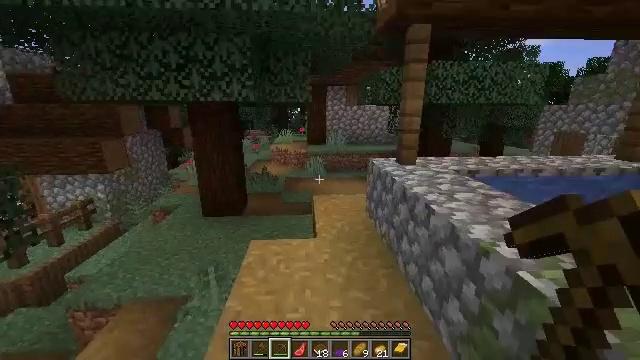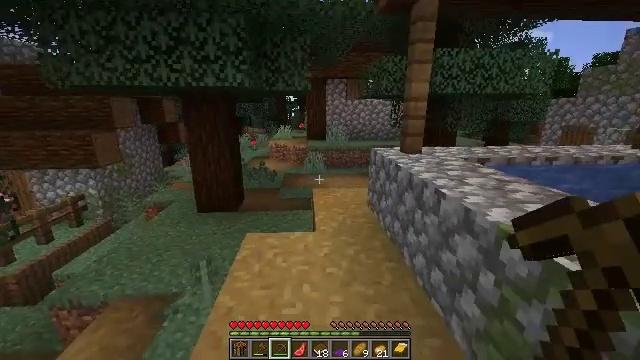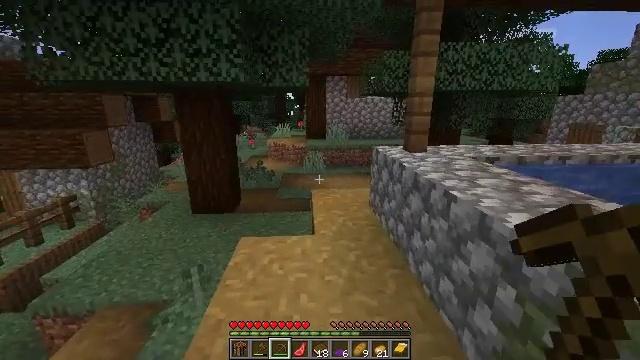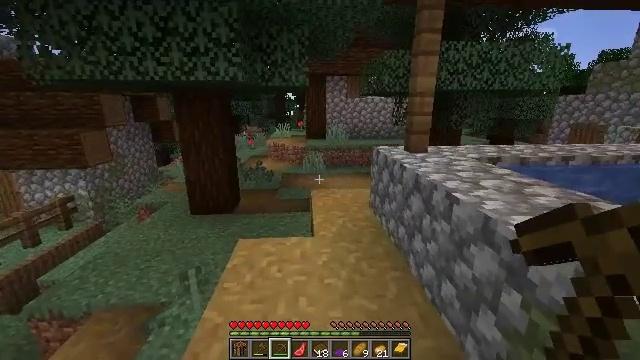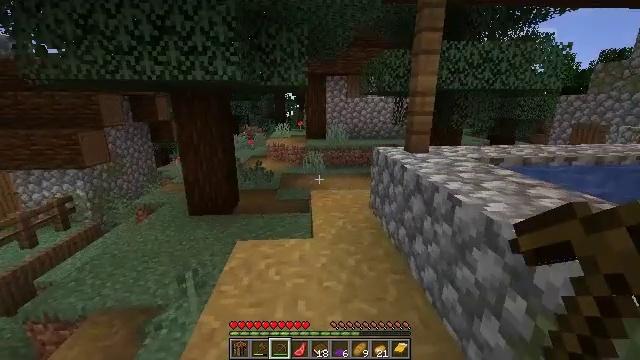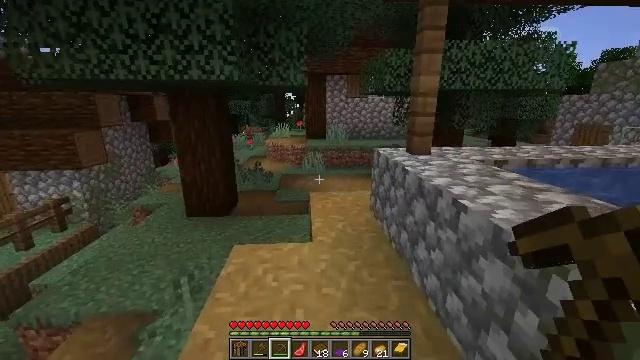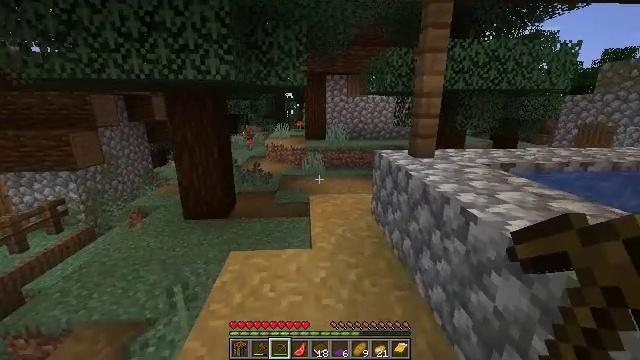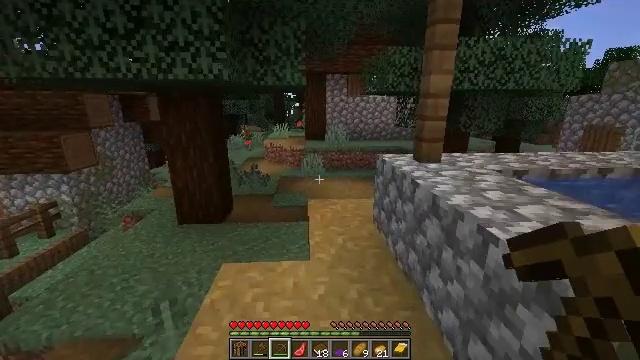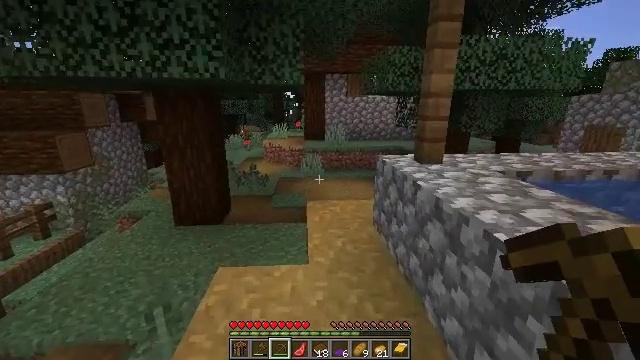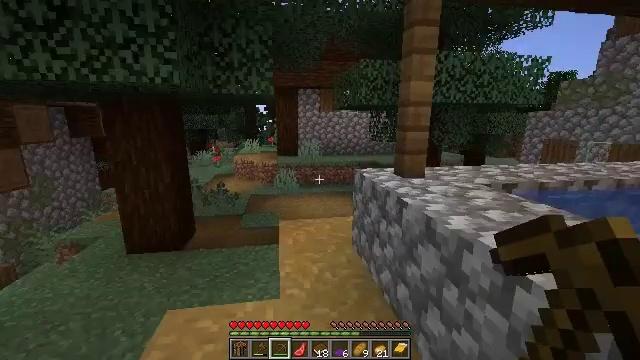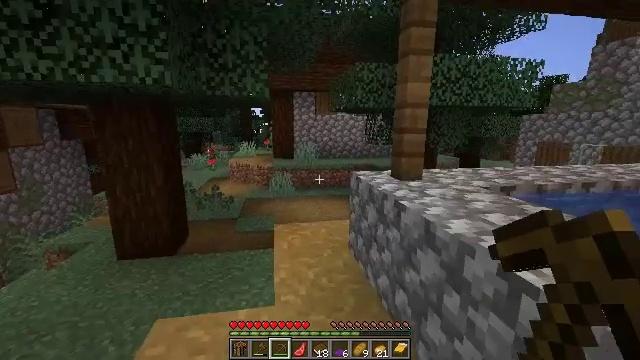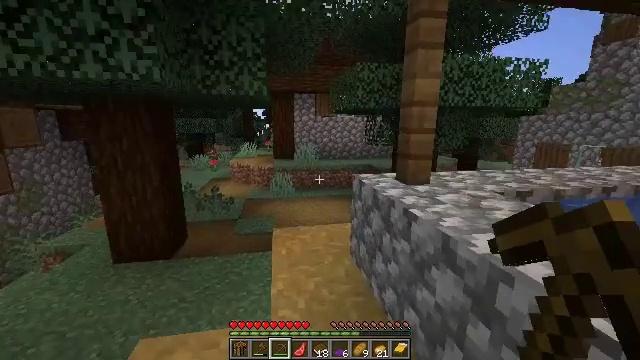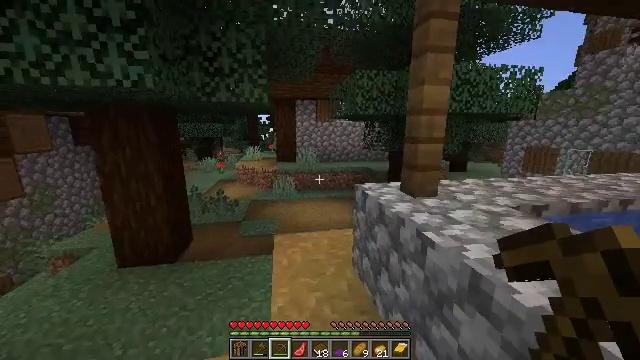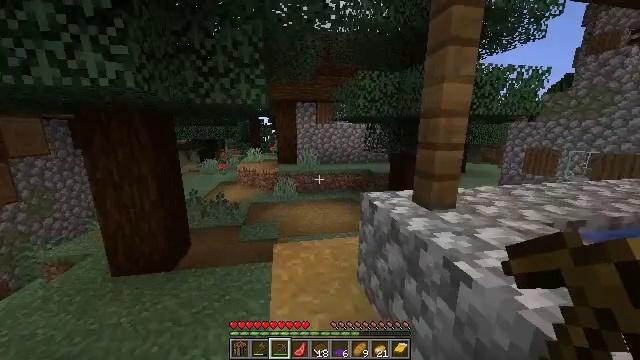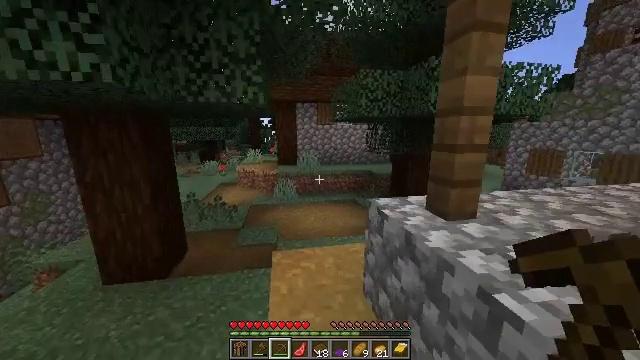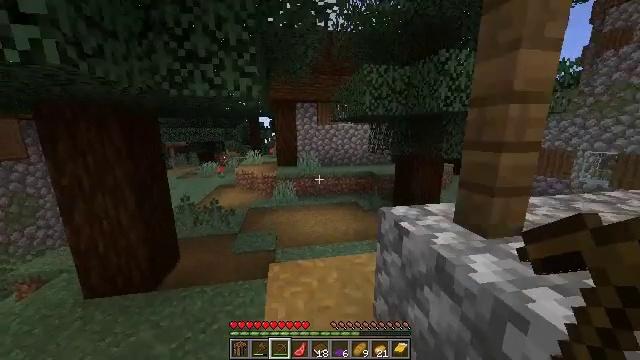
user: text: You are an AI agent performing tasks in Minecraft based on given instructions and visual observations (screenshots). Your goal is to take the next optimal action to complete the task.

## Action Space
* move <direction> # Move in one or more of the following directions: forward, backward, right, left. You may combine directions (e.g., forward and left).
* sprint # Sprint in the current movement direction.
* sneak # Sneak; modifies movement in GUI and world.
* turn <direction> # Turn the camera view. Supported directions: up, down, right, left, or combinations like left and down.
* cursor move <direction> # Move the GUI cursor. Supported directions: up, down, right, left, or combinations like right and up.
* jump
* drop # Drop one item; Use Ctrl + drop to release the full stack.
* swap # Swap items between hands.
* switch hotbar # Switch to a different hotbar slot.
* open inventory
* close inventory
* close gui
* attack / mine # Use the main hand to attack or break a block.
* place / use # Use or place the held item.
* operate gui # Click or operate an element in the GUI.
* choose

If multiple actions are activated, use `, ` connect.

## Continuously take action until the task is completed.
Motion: motion action
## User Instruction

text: Pick up the purple carpet from the ground.
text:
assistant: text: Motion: no_op
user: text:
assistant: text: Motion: no_op
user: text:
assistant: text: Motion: no_op
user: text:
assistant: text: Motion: no_op
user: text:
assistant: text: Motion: move forward
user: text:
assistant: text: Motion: move forward
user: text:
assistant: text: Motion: move forward
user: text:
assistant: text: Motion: move forward
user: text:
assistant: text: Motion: move forward, turn right and up
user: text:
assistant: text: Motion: move forward, sprint
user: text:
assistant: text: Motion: move forward, sprint
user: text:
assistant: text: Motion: move forward, sprint
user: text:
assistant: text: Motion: move forward, sprint
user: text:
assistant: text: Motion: move forward, sprint
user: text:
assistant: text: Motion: move forward
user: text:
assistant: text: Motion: move forward
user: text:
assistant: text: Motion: move forward
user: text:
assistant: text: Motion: move forward
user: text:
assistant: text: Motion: move forward
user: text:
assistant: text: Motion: move forward, turn right
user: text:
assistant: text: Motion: move forward, turn right and up
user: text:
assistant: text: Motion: move forward, turn right and up
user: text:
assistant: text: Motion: move forward, turn right
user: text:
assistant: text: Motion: move forward and move left
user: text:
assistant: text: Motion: move forward and move left
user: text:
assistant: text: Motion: move forward and move left
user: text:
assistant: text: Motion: move forward and move left
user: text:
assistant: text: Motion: move forward and move left, turn right
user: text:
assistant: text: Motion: move forward and move left
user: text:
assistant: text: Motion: move forward and move left